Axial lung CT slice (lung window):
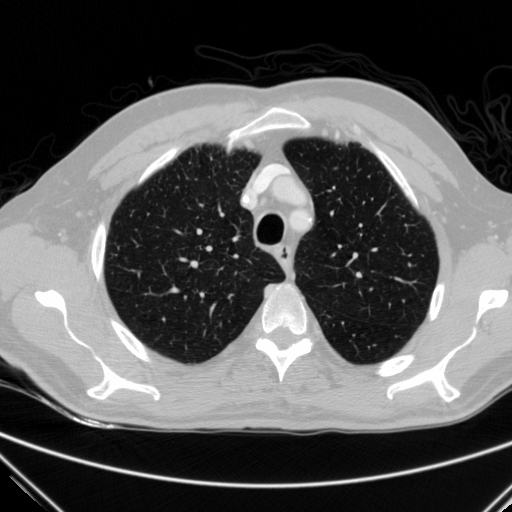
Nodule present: no